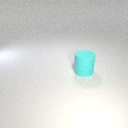
large cyan rubber cylinder